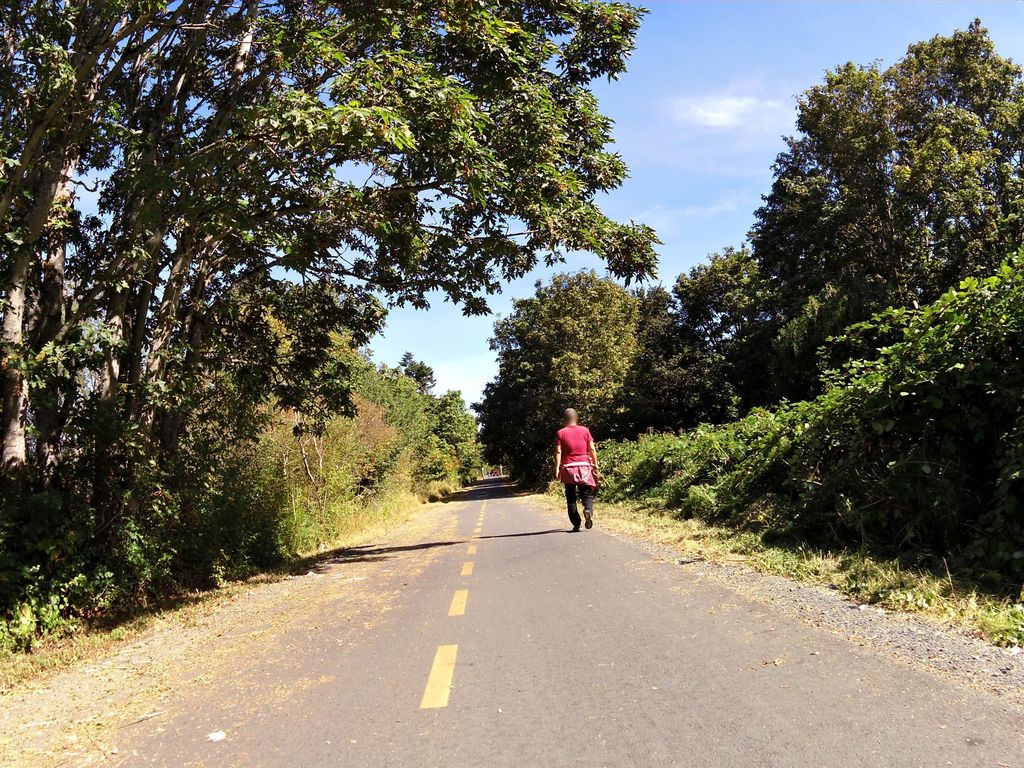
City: victoria